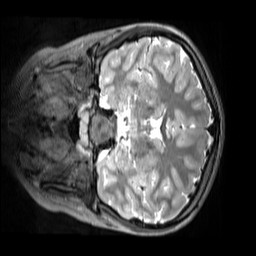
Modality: T2w
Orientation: coronal
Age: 12
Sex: male
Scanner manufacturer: siemens
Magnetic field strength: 3 T
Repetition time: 3.2 s
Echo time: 0.408 s